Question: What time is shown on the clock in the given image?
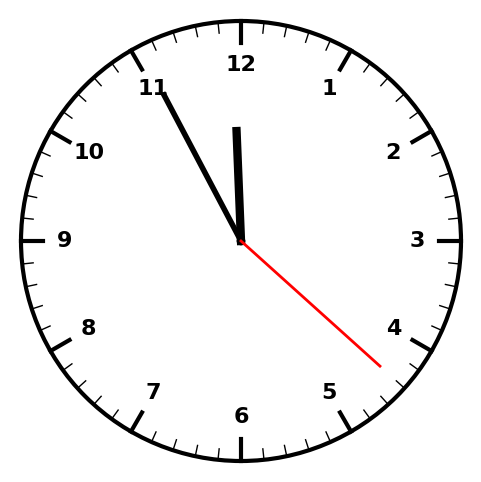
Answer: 11:55:22